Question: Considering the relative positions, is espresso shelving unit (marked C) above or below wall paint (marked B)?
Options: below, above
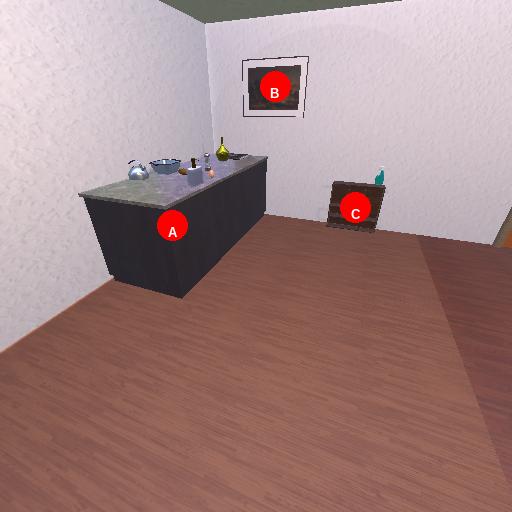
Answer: below